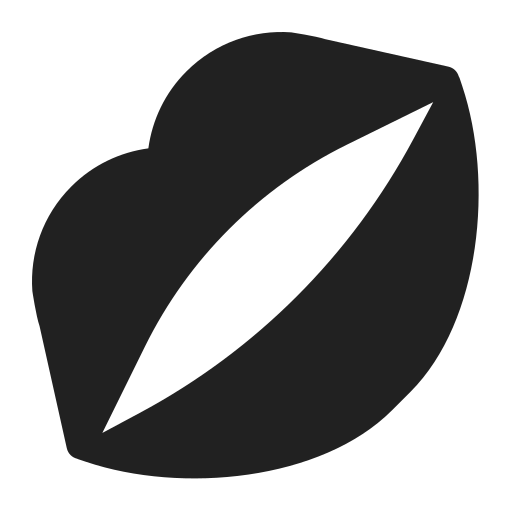
kiss mark high contrast